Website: apple
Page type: payment
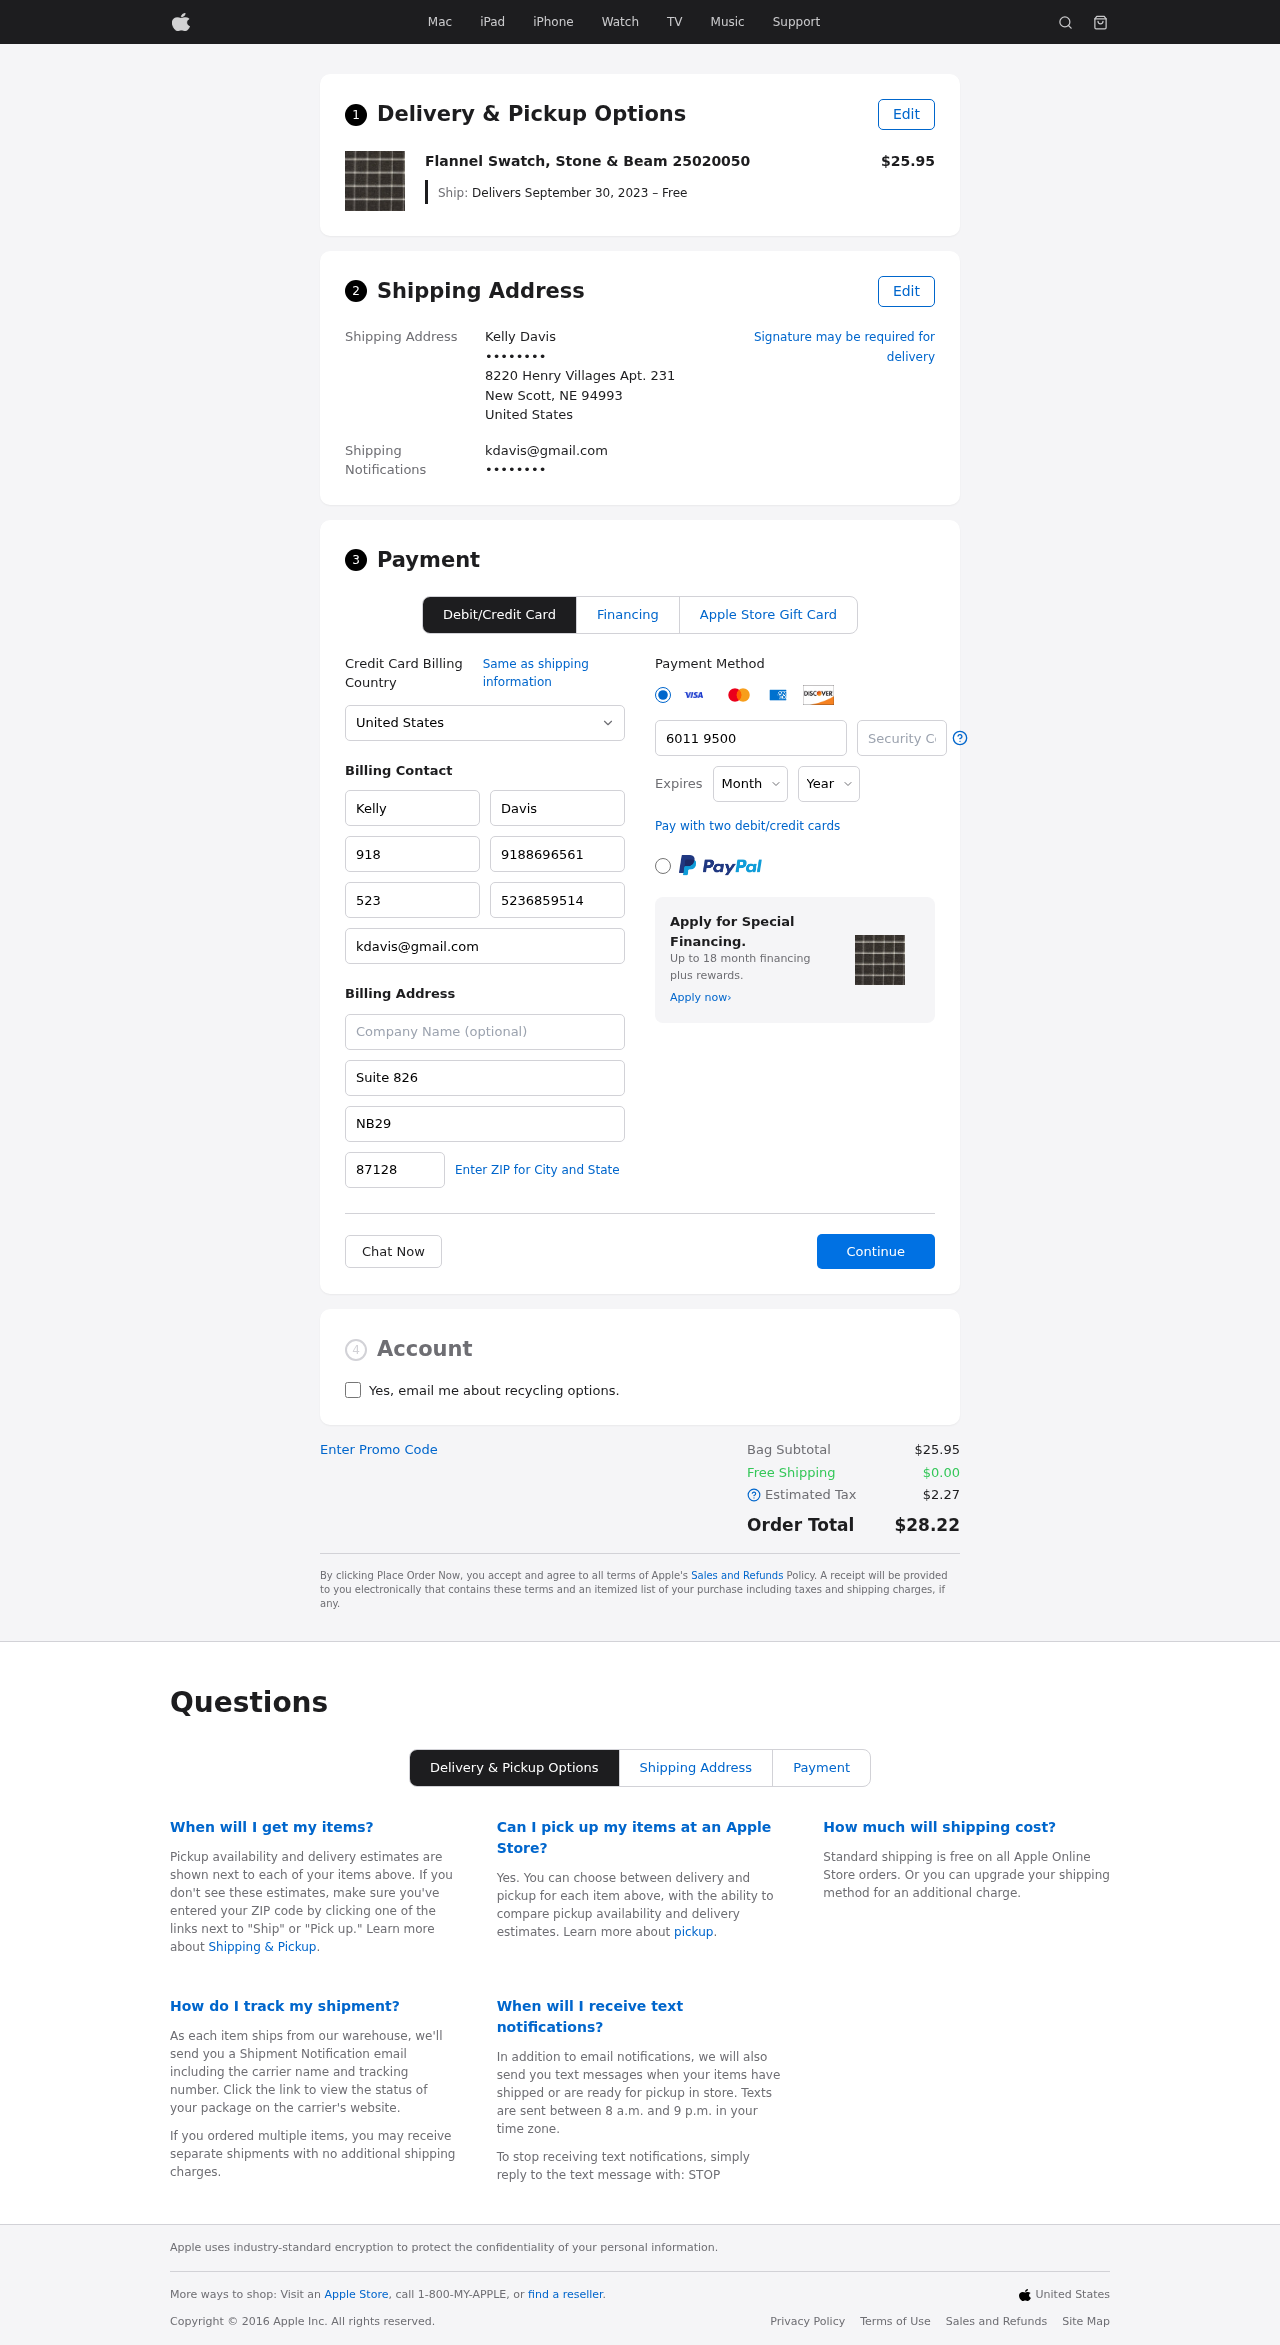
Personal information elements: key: PII_CARD_CVV
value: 491
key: PII_CARD_EXPIRY_MONTH
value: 10
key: PII_CARD_EXPIRY_YEAR
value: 30
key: PII_CARD_NUMBER
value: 6011 9500 1680 9410
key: PII_CITY_STATE_ZIP
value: New Scott, NE 94993
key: PII_COUNTRY
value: United States
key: PII_EMAIL
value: kdavis@gmail.com
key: PII_EMAIL2
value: kdavis@gmail.com
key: PII_FIRSTNAME
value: Kelly
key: PII_FULLNAME
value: Kelly Davis
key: PII_LASTNAME
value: Davis
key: PII_PHONE3
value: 9188696561
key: PII_PHONE_ALT
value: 5236859514
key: PII_PHONE_ALT_AREA
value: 523
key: PII_PHONE_AREA
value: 918
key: PII_POSTCODE2
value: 87128
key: PII_SECURITY_CODE
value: NB29
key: PII_STREET
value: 8220 Henry Villages Apt. 231
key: PII_STREET2
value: Suite 826
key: PII_PHONE
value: ••••••••
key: PII_PHONE2
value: ••••••••
Product elements: key: PRODUCT1_NAME
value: Flannel Swatch, Stone & Beam 25020050
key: PRODUCT1_PRICE
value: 25.95
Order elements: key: ORDER_DELIVERY_DATE
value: Delivers September 30, 2023 – Free
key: ORDER_SUBTOTAL
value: $25.95
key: ORDER_SHIPPING_COST
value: $0.00
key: ORDER_TAX
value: $2.27
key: ORDER_TOTAL
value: $28.22